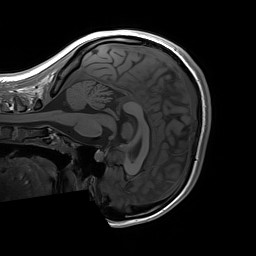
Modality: T1w
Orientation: sagittal